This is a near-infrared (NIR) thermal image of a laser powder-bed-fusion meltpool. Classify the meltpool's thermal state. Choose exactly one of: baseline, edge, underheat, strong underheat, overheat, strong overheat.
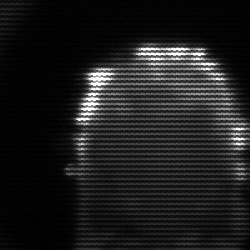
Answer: baseline